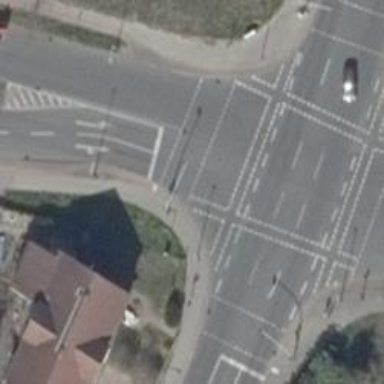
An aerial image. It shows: Residential road with asphalt surface. There are sidewalks on both sides and cycle track.